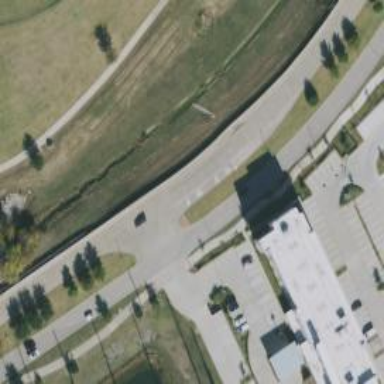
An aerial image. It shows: Tertiary road with separate sidewalks.